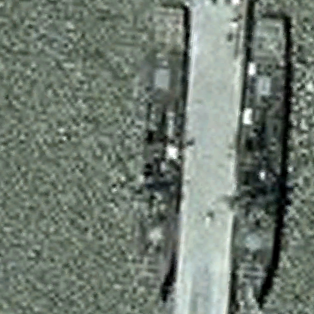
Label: destroyer